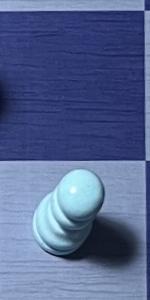
Label: Pawn_White